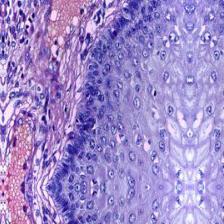
Diagnosis: Normal